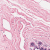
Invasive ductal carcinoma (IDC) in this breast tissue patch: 0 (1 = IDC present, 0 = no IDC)